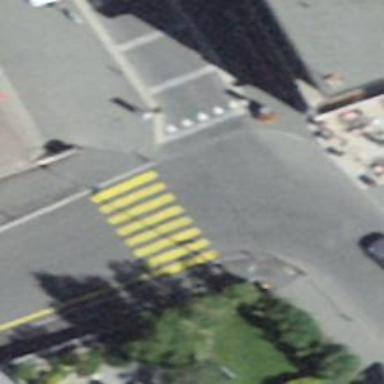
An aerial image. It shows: Marked crossing on the road.